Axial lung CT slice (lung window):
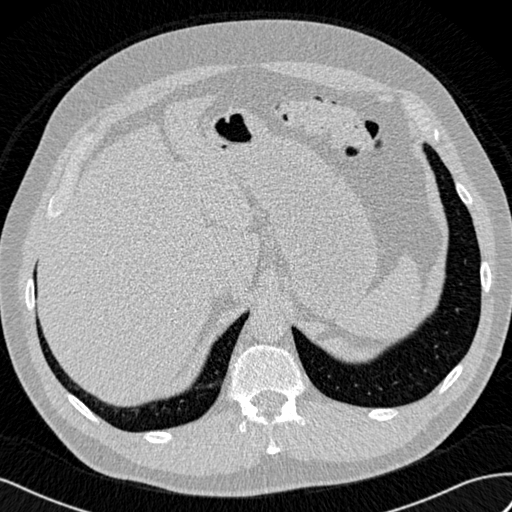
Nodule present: no